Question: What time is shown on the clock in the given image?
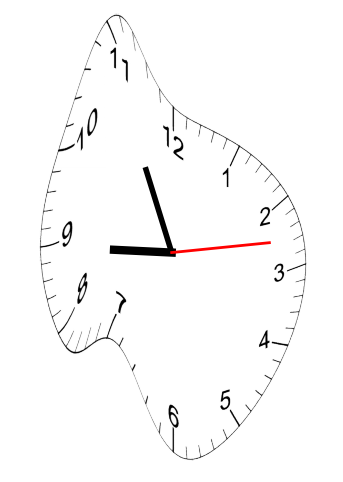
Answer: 08:55:13